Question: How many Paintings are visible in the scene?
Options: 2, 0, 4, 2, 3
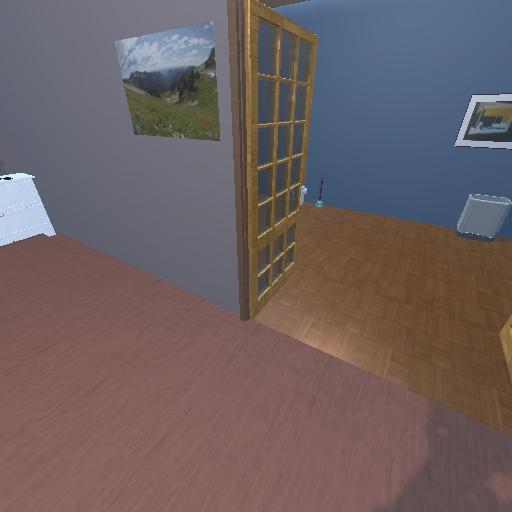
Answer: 2